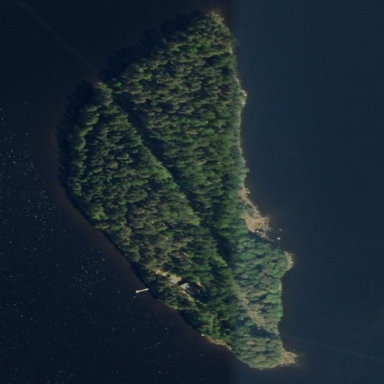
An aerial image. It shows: Mixed leaf woodland located on small islet.